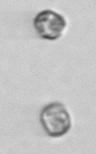
Label: Thalassiosira_sp_aff_mala